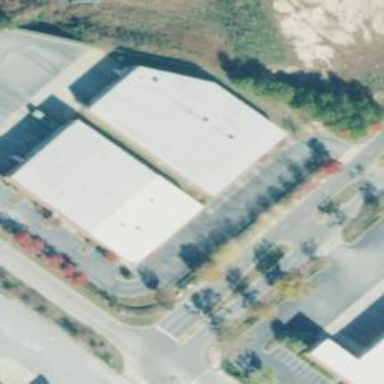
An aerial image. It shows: Warehouse building.